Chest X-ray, AP view. Patient: 58 years old, sex M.
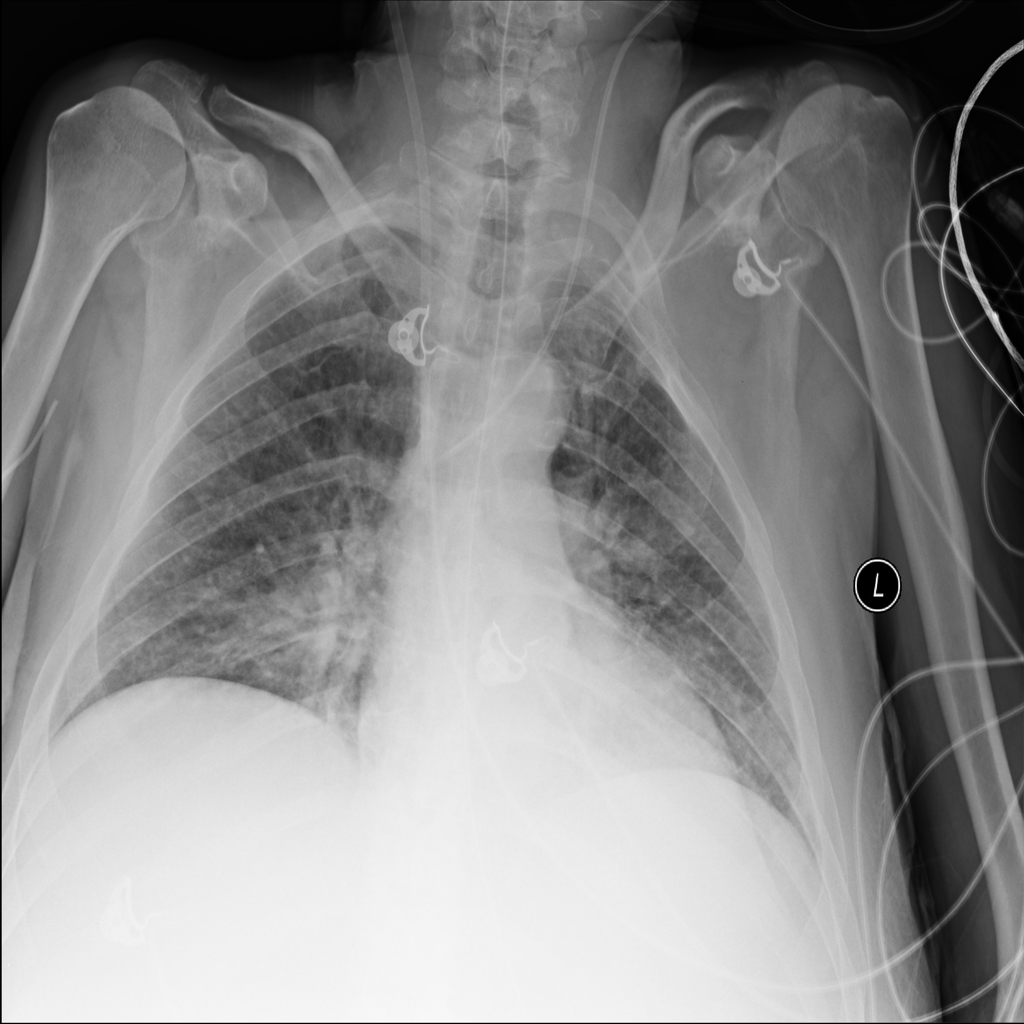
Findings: No Finding